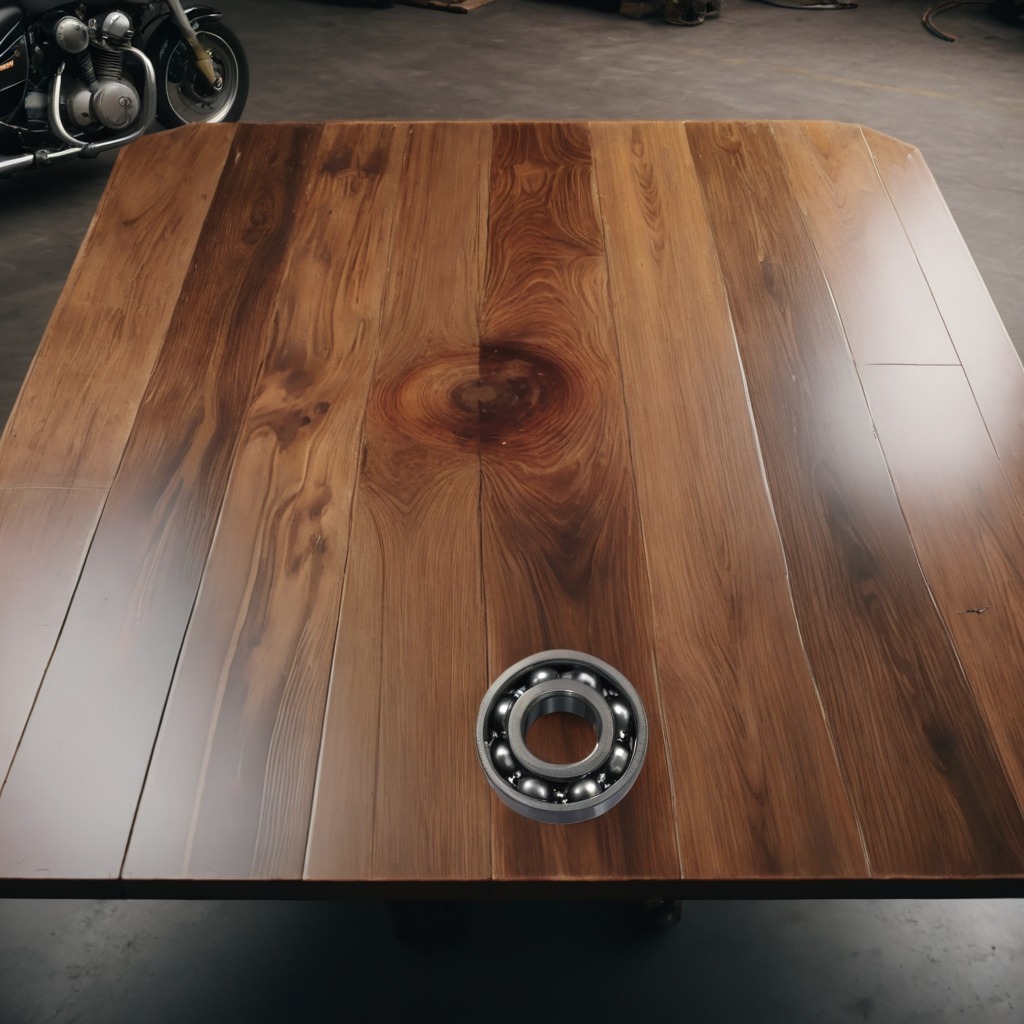
A metal ball bearing is lying on an oil-spilled wooden table in a vintage motorcycle garage.